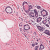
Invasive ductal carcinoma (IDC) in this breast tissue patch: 0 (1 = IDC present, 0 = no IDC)